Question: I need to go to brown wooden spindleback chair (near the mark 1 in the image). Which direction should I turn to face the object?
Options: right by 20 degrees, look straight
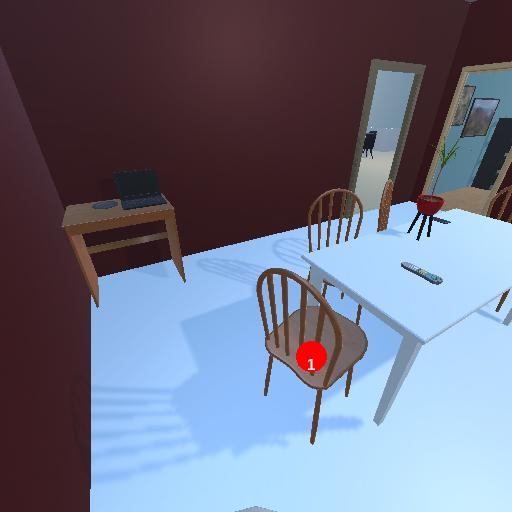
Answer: right by 20 degrees